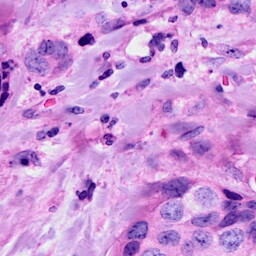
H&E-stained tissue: Breast